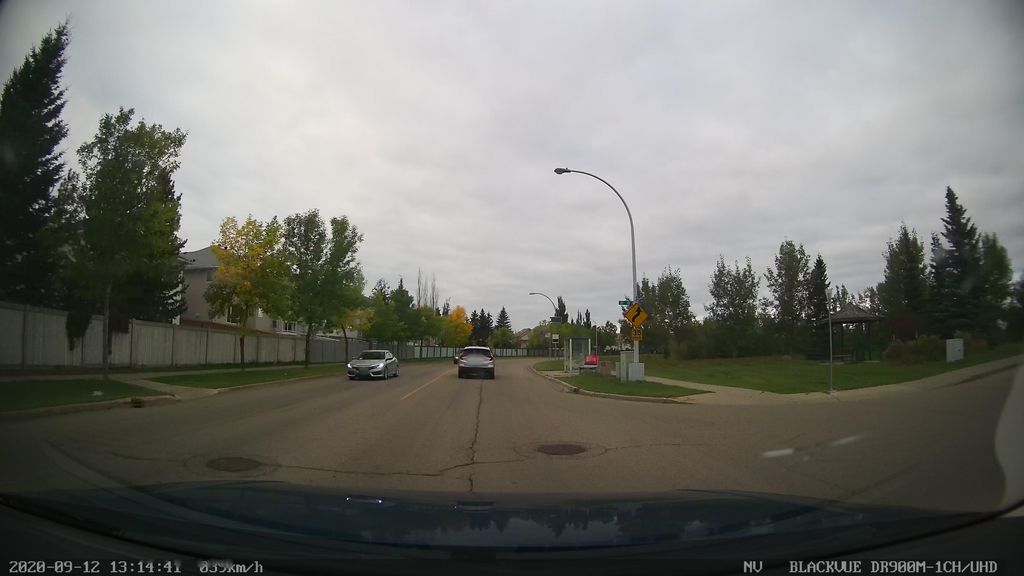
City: edmonton